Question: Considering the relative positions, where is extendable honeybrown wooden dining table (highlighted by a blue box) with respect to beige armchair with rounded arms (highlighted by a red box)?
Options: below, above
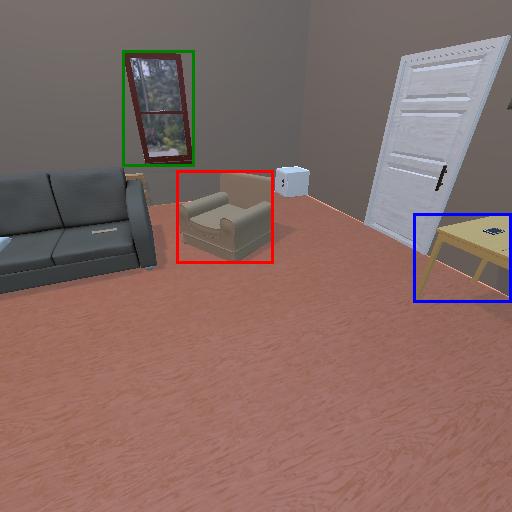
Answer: below